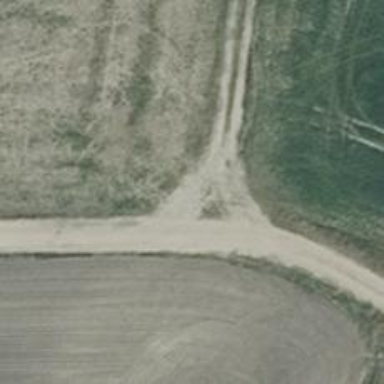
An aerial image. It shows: Track with grade 2 tracktype.